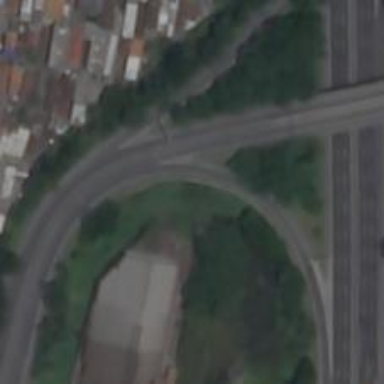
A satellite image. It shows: Motorway link.